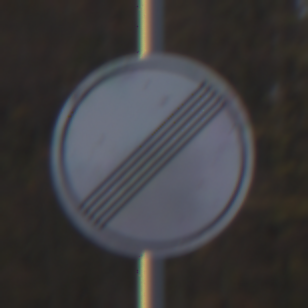
Verkehrszeichen: EndeSaemtlicherBegrenzungen
Umgebung: Outdoor, Nature
Tageszeit: SunriseSunset
Wetter: PartlyCloudy
Licht: Natural
Jahreszeit: Autumn
Kontrast: LowContrast